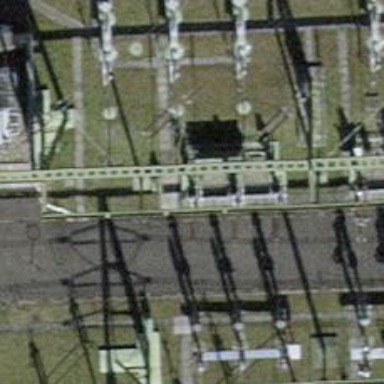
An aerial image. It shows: Insulator used in power systems.